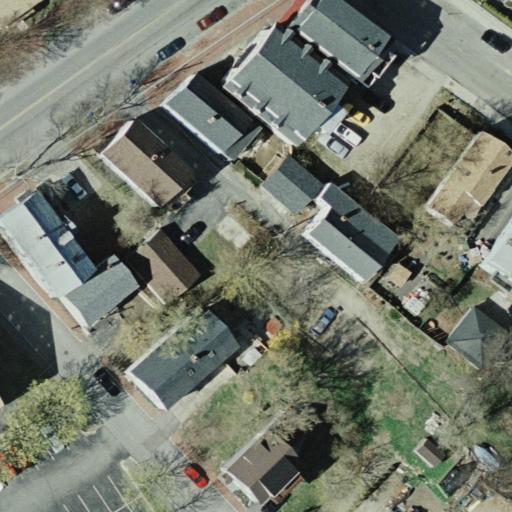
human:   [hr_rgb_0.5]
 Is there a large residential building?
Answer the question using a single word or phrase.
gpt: yes

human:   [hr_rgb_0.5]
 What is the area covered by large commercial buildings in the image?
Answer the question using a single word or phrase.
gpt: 0m2

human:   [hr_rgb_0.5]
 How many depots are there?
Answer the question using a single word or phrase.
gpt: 0

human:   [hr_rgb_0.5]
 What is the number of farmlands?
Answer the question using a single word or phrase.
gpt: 0

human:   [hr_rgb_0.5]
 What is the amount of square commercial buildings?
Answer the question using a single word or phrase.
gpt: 0

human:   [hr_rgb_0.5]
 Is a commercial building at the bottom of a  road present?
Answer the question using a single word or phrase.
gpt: no

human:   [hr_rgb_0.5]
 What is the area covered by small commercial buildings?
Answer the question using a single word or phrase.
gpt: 0m2

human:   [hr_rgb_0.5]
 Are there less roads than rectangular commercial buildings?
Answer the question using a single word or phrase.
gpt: no

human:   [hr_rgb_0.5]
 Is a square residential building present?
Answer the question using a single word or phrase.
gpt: no

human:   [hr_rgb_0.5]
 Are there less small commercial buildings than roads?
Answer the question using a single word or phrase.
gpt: yes

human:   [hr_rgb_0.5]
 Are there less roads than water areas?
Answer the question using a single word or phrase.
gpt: no

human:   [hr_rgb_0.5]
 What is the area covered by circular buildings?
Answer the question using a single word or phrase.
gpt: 0m2

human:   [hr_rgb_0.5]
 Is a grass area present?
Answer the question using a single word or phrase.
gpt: no

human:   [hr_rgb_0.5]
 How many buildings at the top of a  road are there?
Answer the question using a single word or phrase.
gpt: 1

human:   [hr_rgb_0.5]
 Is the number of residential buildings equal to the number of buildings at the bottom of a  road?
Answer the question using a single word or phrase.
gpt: no

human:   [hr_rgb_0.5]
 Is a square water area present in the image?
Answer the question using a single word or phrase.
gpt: no

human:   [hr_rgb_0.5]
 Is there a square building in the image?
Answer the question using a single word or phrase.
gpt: no

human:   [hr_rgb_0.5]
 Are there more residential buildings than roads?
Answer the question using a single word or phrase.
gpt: no

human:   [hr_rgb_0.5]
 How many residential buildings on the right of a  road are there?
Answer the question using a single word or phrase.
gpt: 0

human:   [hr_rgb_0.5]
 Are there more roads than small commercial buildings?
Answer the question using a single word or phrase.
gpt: yes

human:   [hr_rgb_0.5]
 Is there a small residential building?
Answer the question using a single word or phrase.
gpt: no

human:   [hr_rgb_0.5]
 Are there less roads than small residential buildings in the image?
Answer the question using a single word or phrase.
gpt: no

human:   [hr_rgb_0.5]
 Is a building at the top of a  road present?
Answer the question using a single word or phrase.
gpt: yes

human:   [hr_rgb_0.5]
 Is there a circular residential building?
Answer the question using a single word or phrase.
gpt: no

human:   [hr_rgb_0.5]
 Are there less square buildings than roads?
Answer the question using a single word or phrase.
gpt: yes

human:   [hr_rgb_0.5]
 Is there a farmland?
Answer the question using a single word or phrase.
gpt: no

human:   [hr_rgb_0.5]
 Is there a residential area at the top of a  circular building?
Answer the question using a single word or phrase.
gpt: no

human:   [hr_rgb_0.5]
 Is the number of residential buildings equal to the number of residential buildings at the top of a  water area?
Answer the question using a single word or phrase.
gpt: no

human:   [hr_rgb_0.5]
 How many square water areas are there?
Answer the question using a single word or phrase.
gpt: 0

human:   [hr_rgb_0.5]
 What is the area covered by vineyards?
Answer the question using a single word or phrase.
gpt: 0m2

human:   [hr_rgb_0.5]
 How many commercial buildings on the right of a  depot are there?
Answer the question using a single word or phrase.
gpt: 0

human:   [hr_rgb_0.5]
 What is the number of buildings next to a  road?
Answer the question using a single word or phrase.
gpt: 1

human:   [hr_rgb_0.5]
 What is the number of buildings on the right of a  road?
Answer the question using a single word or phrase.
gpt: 0

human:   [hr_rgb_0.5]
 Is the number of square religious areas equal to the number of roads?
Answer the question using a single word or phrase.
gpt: no

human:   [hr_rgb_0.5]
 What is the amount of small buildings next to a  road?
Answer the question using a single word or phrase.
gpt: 0

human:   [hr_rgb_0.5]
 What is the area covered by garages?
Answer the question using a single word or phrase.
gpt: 0m2